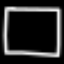
Label: square